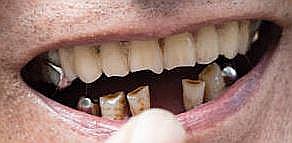
Condition: hypodontia